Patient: sex M, age 36
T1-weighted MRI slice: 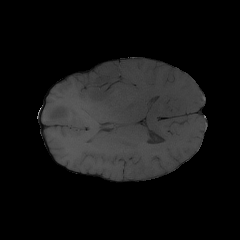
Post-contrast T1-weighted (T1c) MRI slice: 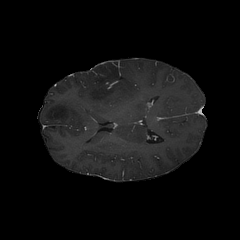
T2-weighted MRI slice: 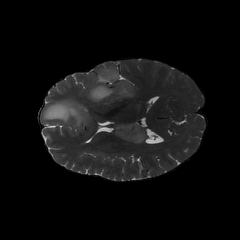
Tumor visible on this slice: yes
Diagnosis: Glioblastoma, IDH-wildtype
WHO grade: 4